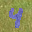
Label: 4